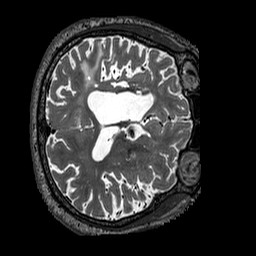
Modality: T2w
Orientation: axial
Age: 70
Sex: male
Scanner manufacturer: siemens
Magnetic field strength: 3 T
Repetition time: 3.2 s
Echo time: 0.567 s